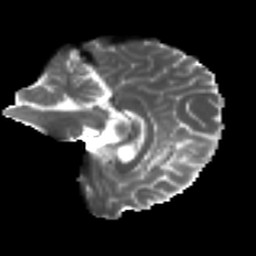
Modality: T2w
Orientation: sagittal
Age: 48
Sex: female
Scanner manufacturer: ge
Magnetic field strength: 3 T
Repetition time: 7.8 s
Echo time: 0.0611 s